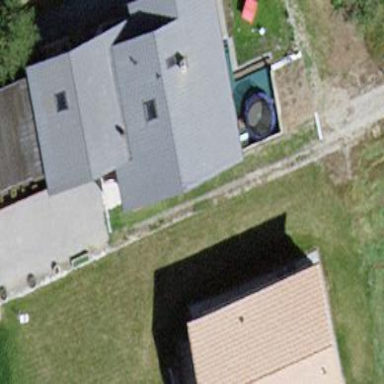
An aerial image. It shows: Semi-detached house.